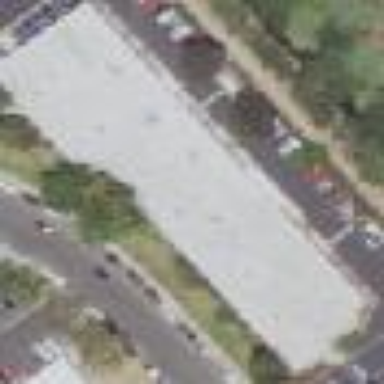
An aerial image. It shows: Industrial building.